Question: I have EXC_BAD_ACCESS at this line:
'''
self.accountControl.baseInfo = base
'''
When I enabled NSZombies I get this error:
> -[CFString release]: message sent to deallocated instance 0x1478cbc0
I found out that my problem is here:
'''
override func viewDidLoad() {
super.viewDidLoad()
if baseInfo == nil {
baseInfo = StorageManager.sharedInstance.getBaseInfo()
reloadBaseInfo(false)
}
'''
Method 'getBaseInfo()' in StorageManager:
'''
func getBaseInfo() -> BaseInfo? {
if let baseInfoCD = getBaseInfoCD() {
var baseInfo = BaseInfo()
baseInfo.update(baseInfoCD)
return baseInfo
}
return nil
}
func getBaseInfoCD() -> BaseInfoCD? {
let fetchRequest = NSFetchRequest(entityName: "BaseInfoCD")
var error: NSError?
if let fetchResults = managedObjectContext.executeFetchRequest(fetchRequest, error: &error) as? [BaseInfoCD] {
if fetchResults.count > 0 {
return fetchResults.last!
}
}
return nil
}
'''
I think that problem is with Core Data and it release object but I don't know what I am doing wrong. Here is screen from Zombie Instruments:

What I am doing wrong? How can I fix it? Thanks
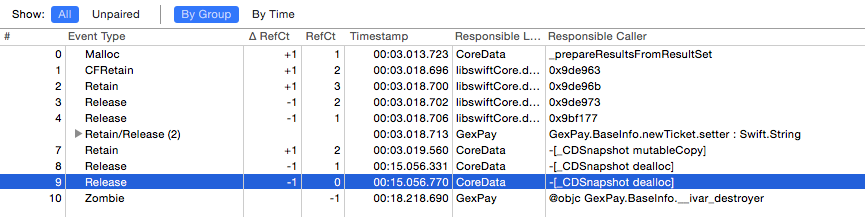
Answer: It's really weird but I fix this by renaming property. My BaseInfo class has property:
'''
var newTicket: String = ""
'''
and BaseInfoCD has:
'''
@NSManaged var newTicket: String?
'''
and there was a problem. I guess it's because it starts with new. When I rename it to ticketNew it works fine.